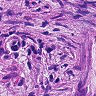
Metastatic tissue present: yes